Question: I'm trying to build a table like this:

Here is my solution:
'''
<html>
<head>
</head>
<body>
<table border="1px">
<tr>
<td rowspan="6"></td>
<td rowspan="3"></td>
<td rowspan="2"></td>
</tr>
<tr><td rowspan="3"></td><td rowspan="2"></td></tr>
<tr><td rowspan="2"></td></tr>
</table>
</body>
</html>
'''
It seems to be logical, but it doesn't work at any browser. Is there any way in HTML to build such table?
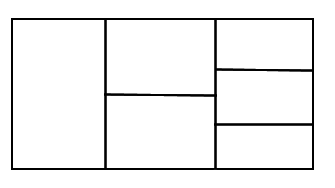
Answer: You only had 3 rows, so that was never going to work. As you defined your first cell with 'rowspan="6"' then you need at least 6 rows.
You can layout the cells by imagining 6 rows across the diagram and then you can see which row a given cell starts. The following diagram shows the each cell in order of first encounter;

So the following code will produce that layout;
'''
<html>
<head>
</head>
<body>
<table border="1px">
<tr>
<td rowspan="6">&nbsp;</td> <!-- Box 1 -->
<td rowspan="3">&nbsp;</td> <!-- Box 2 -->
<td rowspan="2">&nbsp;</td> <!-- Box 3 -->
</tr>
<tr></tr>
<tr><td rowspan="2">&nbsp;</td></tr> <!-- Box 4 -->
<tr><td rowspan="3">&nbsp;</td></tr> <!-- Box 5 -->
<tr><td rowspan="2">&nbsp;</td></tr> <!-- Box 6 -->
<tr></tr>
</table>
</body>
</html>
'''
The '&nbsp;'s were so I could see the structure.
Hope this helps.